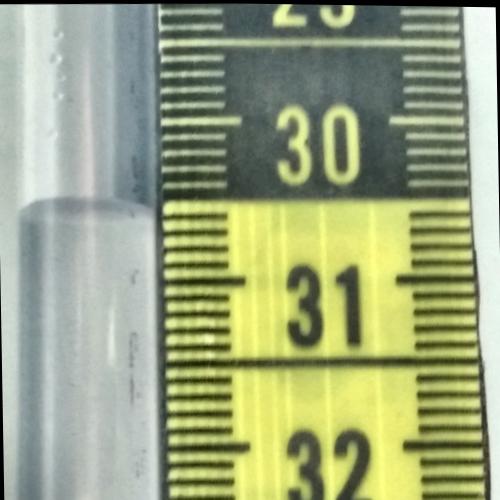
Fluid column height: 30.5 cm